Question: I created a Docker Container App on Azure that includes a WordPress container and a MySQL container. When I run the following command:
'''
docker run ps
'''
I see the two containers.

I can connect to the MySQL container file system using this command:
'''
docker run -i -t mysql:latest /bin/bash
'''
If I try to connect to the WordPress container file system using the same command, such as...
'''
docker run -i -t wordpress:latest /bin/bash
'''
...it doesn't work. Instead it gives me this message:
> Did you forget to --link some_mysql_container:mysql or set an
external db with -e WORDPRESS_DB_HOST=hostname:port?
It makes sense I guess that it want's me to reference the MySQL container. But, I've tried various versions of --link and cannot get it to work.
Can someone help me with the Docker syntax? I just want to make some changes to the file system in this container.
Thanks in advance!
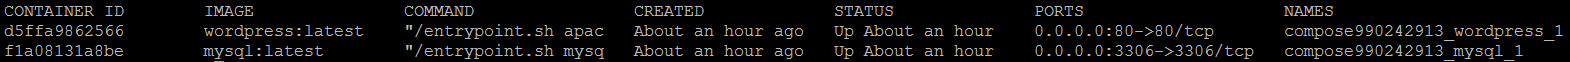
Answer: On the other side, if you need to run Wordpress container in interactive mode (as you attempted), you'll need to specify the --link like this:
'docker run --link compose990242913_mysql_1:mysql -i -t wordpress:latest /bin/bash'